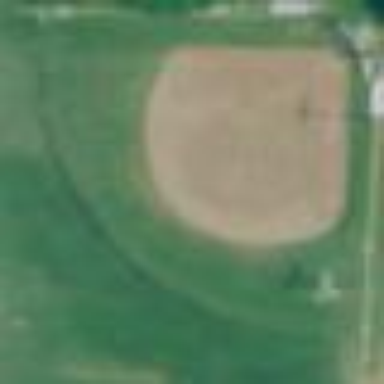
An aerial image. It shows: Grass pitch used for baseball.